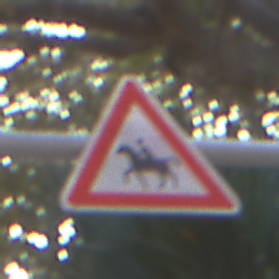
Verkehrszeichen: ReiterRechts
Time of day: MorningAfternoon
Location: Outdoor (Suburban)
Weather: PartlyCloudy
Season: NotSpecified
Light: Natural